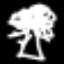
Label: palm tree